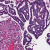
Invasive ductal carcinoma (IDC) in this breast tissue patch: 1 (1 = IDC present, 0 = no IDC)